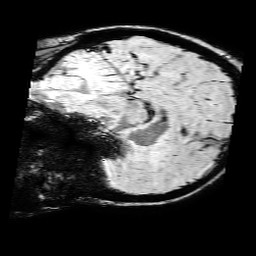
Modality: SWI
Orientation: sagittal
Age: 66
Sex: female
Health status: ill
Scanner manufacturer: philips
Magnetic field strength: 3 T
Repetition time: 0.031 s